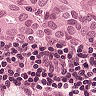
Metastatic tissue present: yes